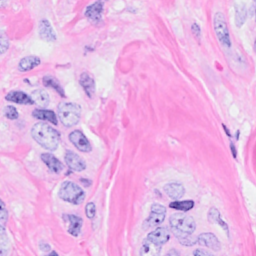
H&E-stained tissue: Breast